Brain MRI, t1w sequence, axial 2D slice.
Patient: age 55, sex F, weight 75 kg, height 1.7 m
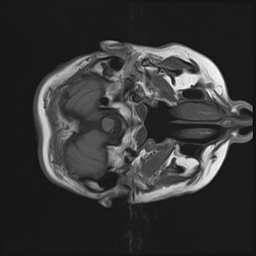